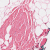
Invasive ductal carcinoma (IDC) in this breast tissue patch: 0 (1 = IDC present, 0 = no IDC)